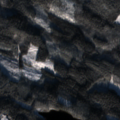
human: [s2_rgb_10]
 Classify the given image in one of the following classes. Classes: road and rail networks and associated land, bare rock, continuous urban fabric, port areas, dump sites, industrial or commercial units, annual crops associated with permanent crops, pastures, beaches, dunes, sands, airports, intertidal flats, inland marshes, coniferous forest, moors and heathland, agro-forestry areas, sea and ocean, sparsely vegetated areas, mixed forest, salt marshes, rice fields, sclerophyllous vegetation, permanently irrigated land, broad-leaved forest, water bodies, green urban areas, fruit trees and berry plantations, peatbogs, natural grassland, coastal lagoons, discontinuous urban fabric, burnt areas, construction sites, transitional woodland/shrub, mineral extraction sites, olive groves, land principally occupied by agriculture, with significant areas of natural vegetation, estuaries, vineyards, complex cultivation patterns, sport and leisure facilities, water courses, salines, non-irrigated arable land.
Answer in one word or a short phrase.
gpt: coniferous forest, mixed forest, transitional woodland/shrub